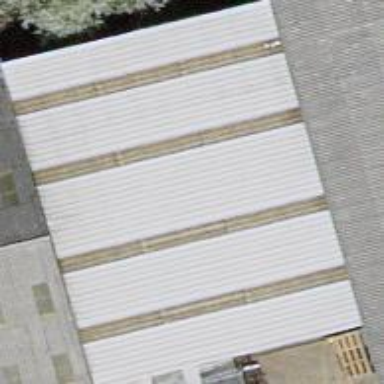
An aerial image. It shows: View of roof of building.